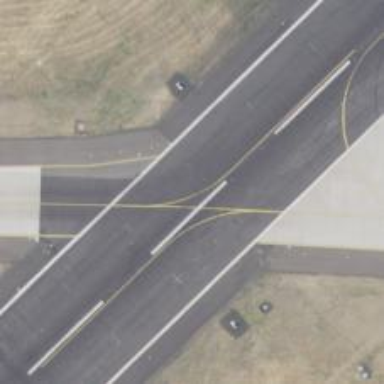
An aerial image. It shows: View of taxiway at the airport.